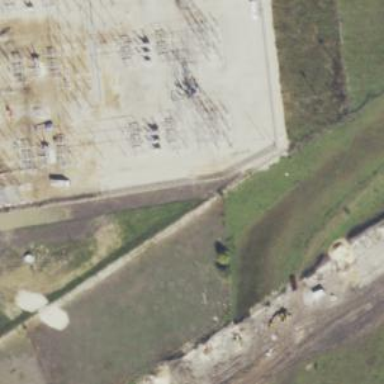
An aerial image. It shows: Power tower.